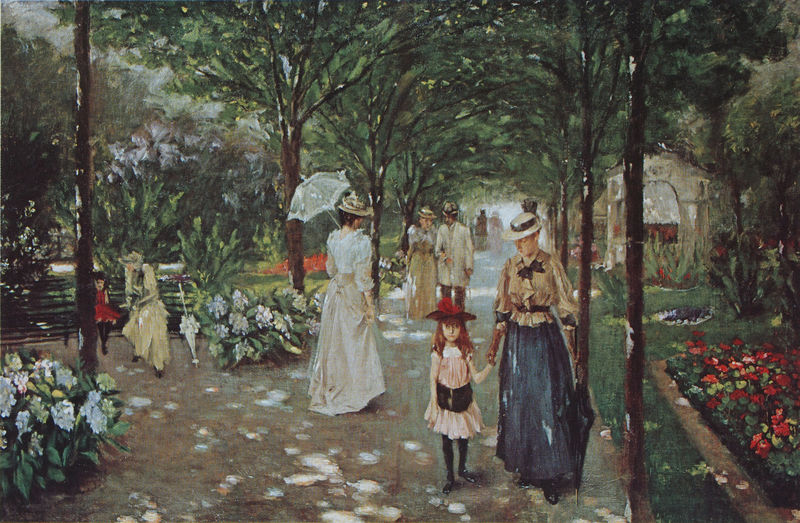
Titel: Promenade im Hofgarten
Künstler: Charles (Karl Friedrich Alfred) Vetter
Institution: (Privatbesitz)
Schlagwörter: baum, blau, blätter, dunkel, feder, laub, mann, schatten, weiß, bäume, frauen, gelb, grün, impressionismus, menschen, mädchen, sitzen, blume, blumen, frankreich, frau, grau, haar, hell, hut, hüte, kleid, kleider, licht, schwarz, strasse, blick, blüten, dame, gras, gürtel, park, rasen, rot, schirm, sonnenschirm, weg, wiese, beige, rock, schleife, rahmen, busch, büsche, gehen, pfad, sonne, wege, boden, kind, mutter, paar, tochter, blatt, lichtpunkte, pflanzen, en face, kinder, pferd, stock, garten, taille, sommer, bogen, gehstock, jungen, mauer, allee, hof, ausflug, idylle, spazieren, kutsche, bank, röckchen, kies, promenade, stämme, herrschaften, dunkelblau, strohhut, strohut, reflexe, manet, junge, sonnenhut, gewächs, tor, bögen, rothaarig, strümpfe, pärchen, gang, durchblick, spaziergang, mauerwerk, schirme, liebermann, bänke, sonntag, kleidchen, spazierengehen, flecken, ehepaar, arabisch, alleen, fluchtpunkt, lichtflecken, lichtspiel, beet, beete, blumenbeet, rabatte, spaziergänger, hortensien, stämmchen, einfassung, max, gelängt, sonnenschirme, schösschen, rondell, alleebäume, blumenbeete, rabatten, kindermädchen, amuer, sonnendach, baumallee, beet blumenbeet, blauen, blmen, blumenrabatten, gazellen, gewächste, licht  und schattenspiel, parkbank, rpck, sommerspaziergang, sonnenhüte, sonnnenschirm, spaziergangllicht